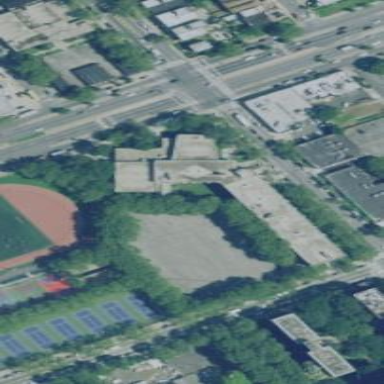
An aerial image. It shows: School.